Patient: sex F, age 61
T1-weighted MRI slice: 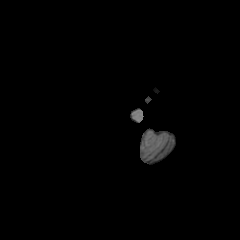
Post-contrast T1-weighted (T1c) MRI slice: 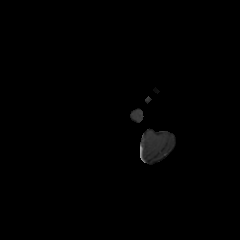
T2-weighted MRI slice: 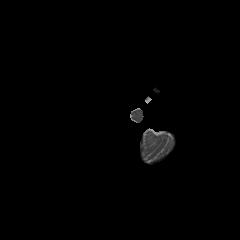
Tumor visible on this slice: no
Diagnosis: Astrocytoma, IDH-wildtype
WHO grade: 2